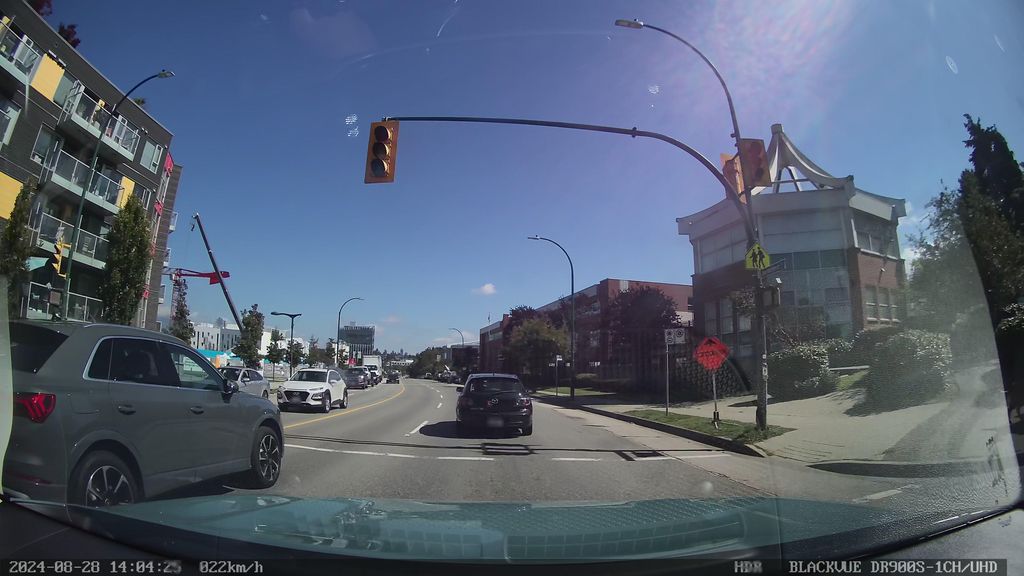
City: vancouver